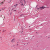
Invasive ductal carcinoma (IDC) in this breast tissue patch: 0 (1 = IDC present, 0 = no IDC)